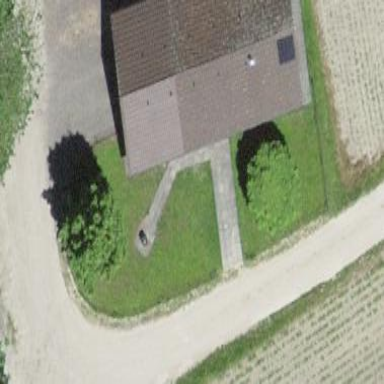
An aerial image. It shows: Shed.